Question: I'm using Hibernate 4.2.6, JSF2 (Mojarra 2.1.13) and Tomcat 7.0.34 to develop my web application. I'm trying to define a OneToOne relationship between two classes using Hibernate annotations. I think I'm doing something wrong because I'm getting an .
I've spent almost 8 hours of my time trying to find where the bug is without any success. Please, could someone give a look to this code and tell me if I am making any mistake (four eyes can see more than two).
First my parent class:
'''
@Entity
@Table(name = "GEN_MIEMBROS")
public class Miembro implements Serializable, Comparable {
@Id
@SequenceGenerator(name = "seq", sequenceName = "GEN_SEQ")
@GeneratedValue(generator = "seq")
@Column(name = "ID_MIEMBRO")
private long idMiembro;
@ManyToOne(fetch = FetchType.EAGER)
@JoinColumn(name = "CODIGO")
private Lista lista;
@OneToOne(cascade = CascadeType.ALL, fetch = FetchType.LAZY, mappedBy = "detail")
private Vpt vpt;
// more fields definitions
// Constructors and getters & setters
}
'''
Now, the child class:
'''
@Entity
@Table(name = "PER_VPT")
public class Vpt implements Serializable {
@Id
@Column(name = "ID_VPT")
@GenericGenerator(name = "generator", strategy = "foreign", parameters = @Parameter(name = "property", value = "detail"))
@GeneratedValue(generator = "generator")
private long idVpt;
@OneToOne
@PrimaryKeyJoinColumn
private Miembro detail;
// more fields definitions
// Constructors and getters & setters
}
'''
I must say that the parent row already exists when I try to insert the new child. In fact, I get the ID for the child from the parent table. The thing is that I get an ORA-02291 Exception just when I try to commit the insert operation. As you can see in the image below, the saveOrUpdate() operation sets the value of the idVpt field previously.

One more thing. The constraint that throws the exception looks like this:
'''
CONSTRAINT PER_VPT_F01
FOREIGN KEY (ID_VPT)
REFERENCES GEN_MIEMBROS (ID_MIEMBRO) ON DELETE CASCADE
'''
Thanks in advance.
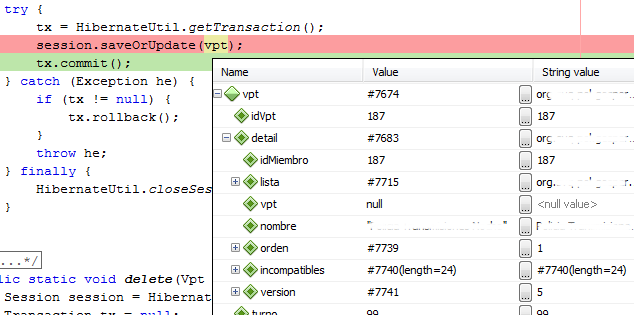
Answer: Disable all triggers associated with the table. This should work fine. Usually it happens with triggers, where it tries another insert/update